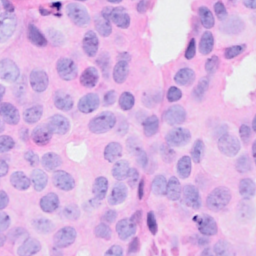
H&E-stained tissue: Breast